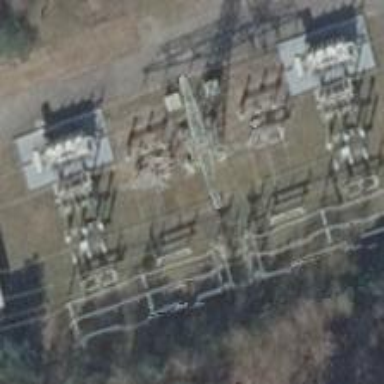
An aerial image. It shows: Power line with three cables.